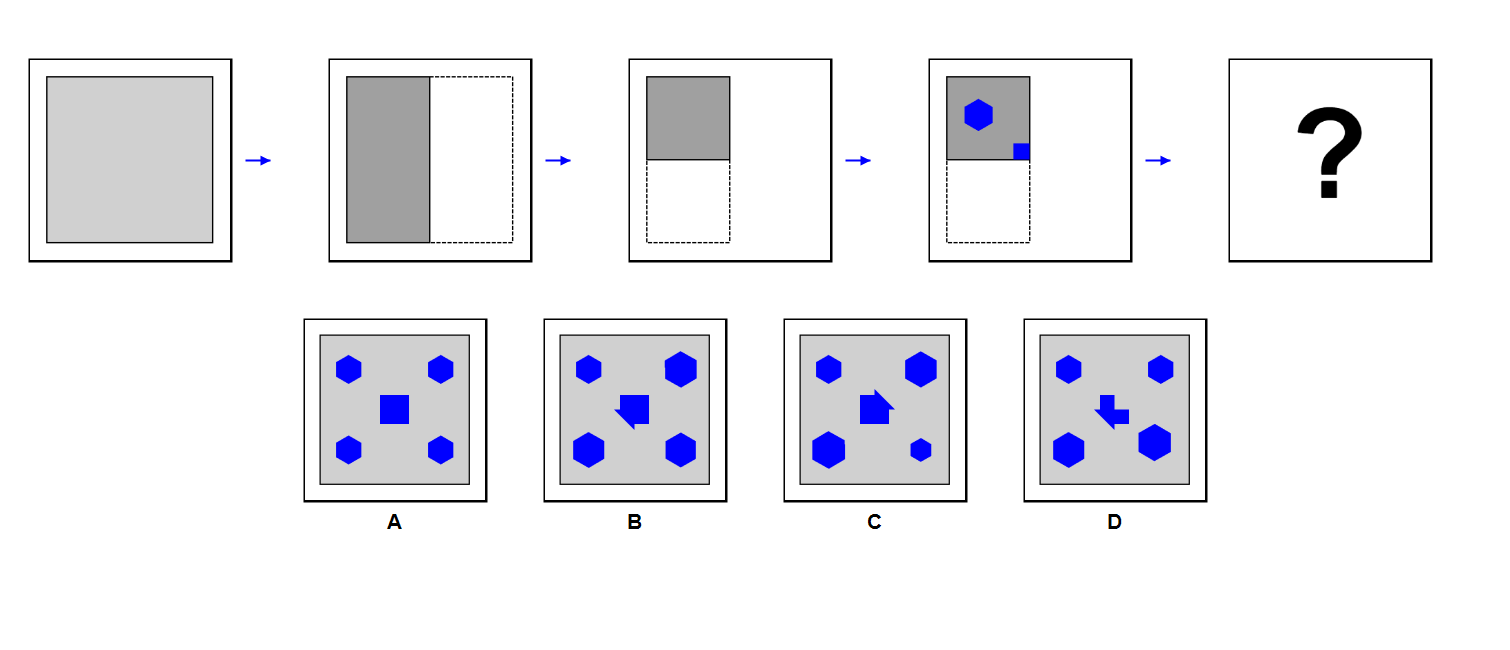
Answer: A